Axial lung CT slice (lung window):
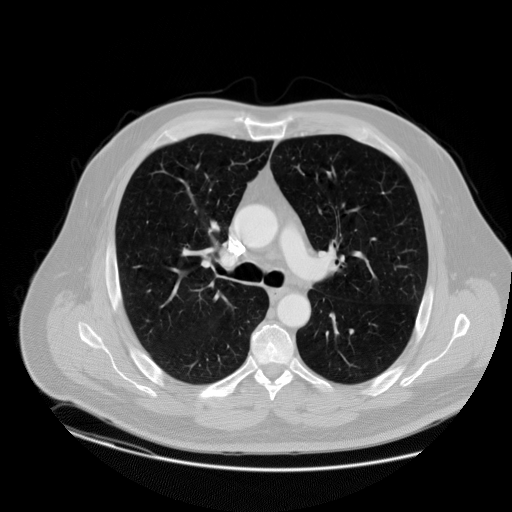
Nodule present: no